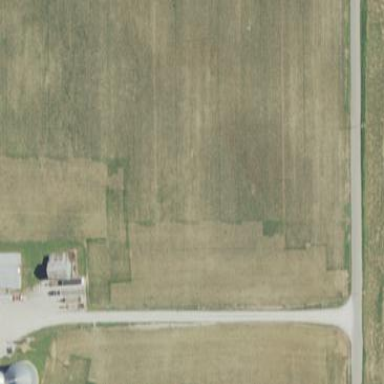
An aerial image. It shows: Farmyard area.